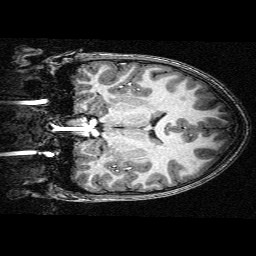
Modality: T1w
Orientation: coronal
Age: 10
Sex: female
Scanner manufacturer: siemens
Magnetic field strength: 3 T
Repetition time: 2.3 s
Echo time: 0.00336 s